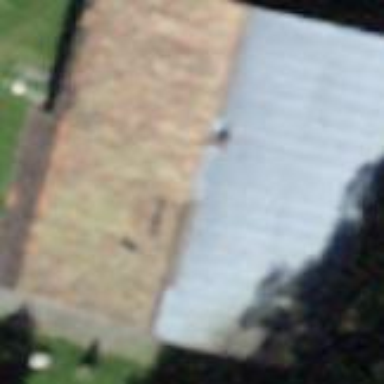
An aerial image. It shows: Building with brown gabled roof.